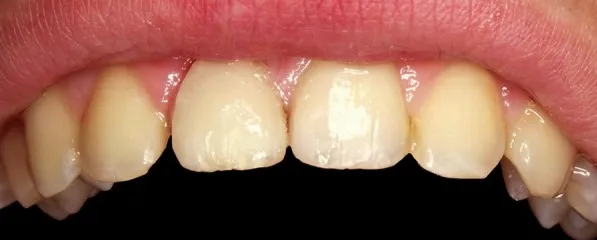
Placement of a provisional acrylic crown for 2 months on tooth 11 to stabilize the soft tissue.
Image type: medical_photograph (oral_photograph)